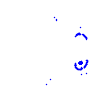
Particle: kaon